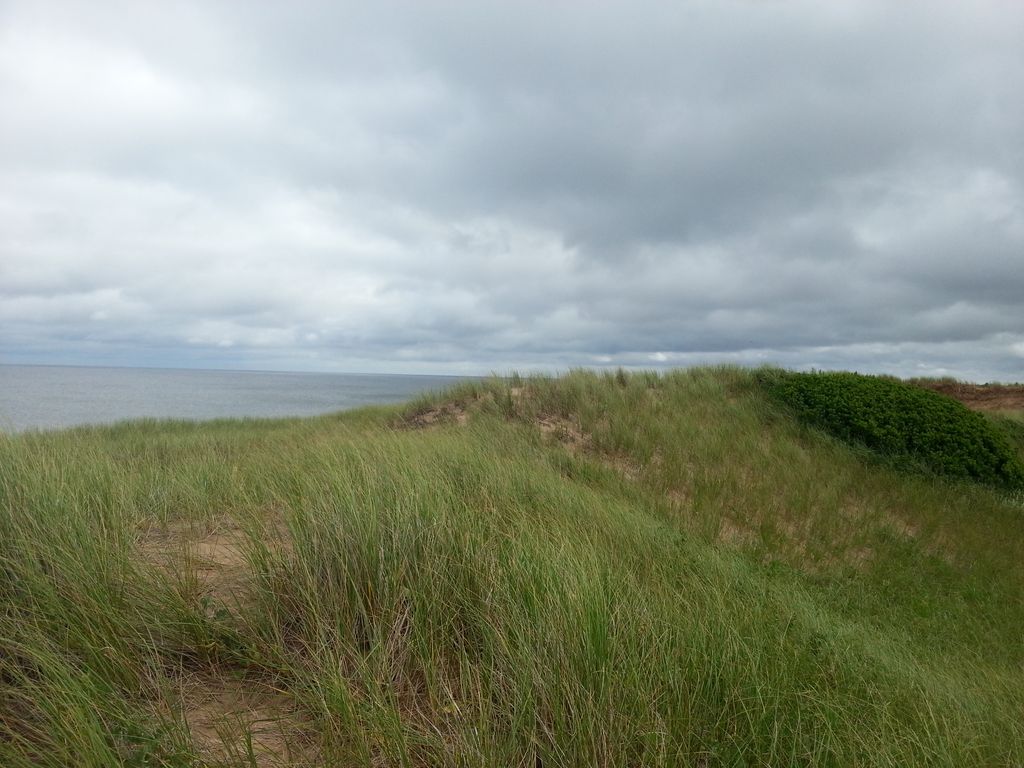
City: charlottetown